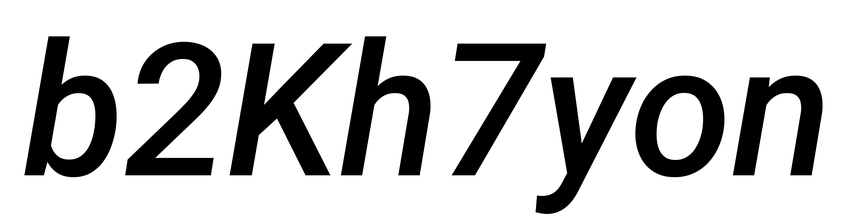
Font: Roboto-Italic_Medium_Italic